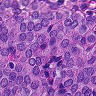
Metastatic tissue present: yes